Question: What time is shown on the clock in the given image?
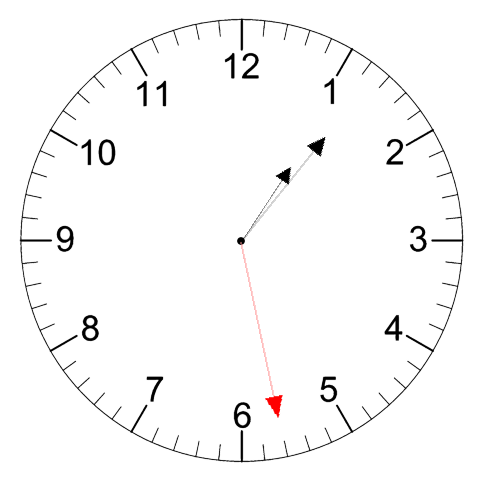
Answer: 01:06:28